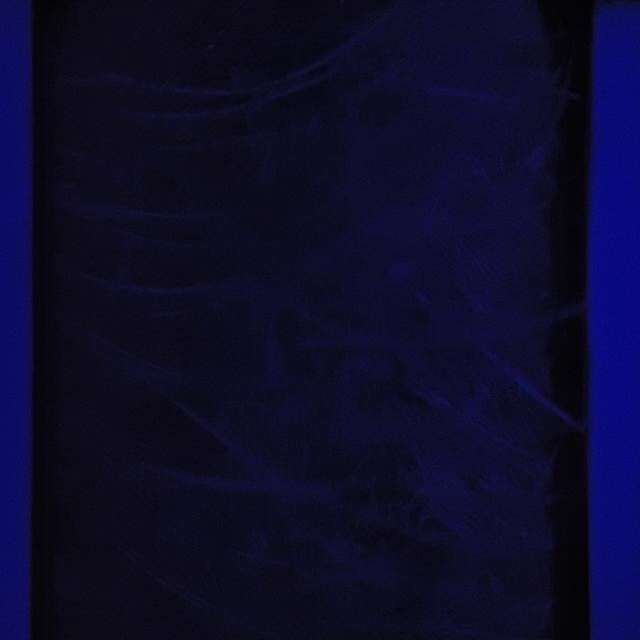
Canine dermatitis — inflammation of the skin presenting with erythema, pruritus, papules, and excoriation. May be allergic, contact, or atopic in origin.